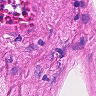
Metastatic tissue present: no